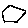
Label: hexagon